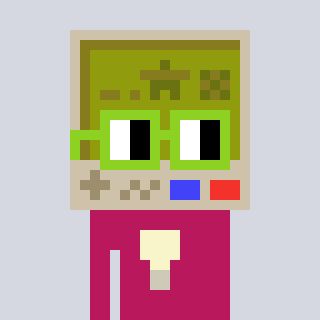
a pixel art character with square light green glasses, a gameboy-shaped head and a darkpink-colored body on a cool background